Question: I have successfully created a UITableView/UITableViewCell that is able to slide up and down and adjusting the height to show options. To see what this means, I have created a video <URL>. The code is as follows:
'''
- (void)swipe:(UISwipeGestureRecognizer *)recognizer direction:(UISwipeGestureRecognizerDirection)direction
{
if (recognizer && recognizer.state == UIGestureRecognizerStateEnded)
{
// Get the table view cell where the swipe occured
CGPoint location = [recognizer locationInView:self.tableView];
NSIndexPath* indexPath = [self.tableView indexPathForRowAtPoint:location];
MyCell* cell = (MyCell *) [self.tableView cellForRowAtIndexPath:indexPath];
[self.tableView beginUpdates];
//removing the options view at the other cell before adding a new one
if (global != nil && global.row != indexPath.row){
[sideSwipeView removeFromSuperview];
sideSwipeView = nil;
}
//options already exist, we need to remove it
if (sideSwipeView != nil){
[sideSwipeView removeFromSuperview];
sideSwipeView = nil;
slide = NO;
} else {
//options do not exist and therefore we need to add it
NSArray * buttonData = [[NSArray arrayWithObjects:
[NSDictionary dictionaryWithObjectsAndKeys:@"Mark Read", @"title", @"mark.png", @"image", nil],
[NSDictionary dictionaryWithObjectsAndKeys:@"Track", @"title", @"play.png", @"image", nil],
nil] retain];
NSMutableArray * buttons = [[NSMutableArray alloc] initWithCapacity:buttonData.count];
sideSwipeView = [[UIView alloc] initWithFrame:CGRectMake(0, cell.frame.size.height-25, 320, 25)];
[sideSwipeView setAutoresizingMask:UIViewAutoresizingFlexibleTopMargin];
[sideSwipeView setBackgroundColor:[UIColor colorWithPatternImage: [UIImage imageNamed:@"dotted-pattern.png"]]];
[sideSwipeView setTag:-10];
CGFloat leftEdge = BUTTON_LEFT_MARGIN;
for (NSDictionary* buttonInfo in buttonData)
{
if (!([[buttonInfo objectForKey:@"title"] isEqualToString:@"Mark Read"] && [[[topics objectAtIndex:indexPath.row] unread] intValue] == 0))
{
UIButton* button = [UIButton buttonWithType:UIButtonTypeCustom];
button.autoresizingMask = UIViewAutoresizingFlexibleRightMargin | UIViewAutoresizingFlexibleLeftMargin | UIViewAutoresizingFlexibleBottomMargin | UIViewAutoresizingFlexibleTopMargin;
UIImage* buttonImage = [UIImage imageNamed:[buttonInfo objectForKey:@"image"]];
if ([[topics objectAtIndex:indexPath.row] tracked] && [[buttonInfo objectForKey:@"title"] isEqualToString:@"Track"]){
buttonImage = [UIImage imageNamed:@"pause.png"];
[button setSelected:YES];
} else {
[button setSelected:NO];
}
button.frame = CGRectMake(leftEdge, 0, buttonImage.size.width, buttonImage.size.height);
UIImage* grayImage = [self imageFilledWith:[UIColor colorWithWhite:0.9 alpha:1.0] using:buttonImage];
[button setImage:grayImage forState:UIControlStateNormal];
if ([[buttonInfo objectForKey:@"title"] isEqualToString:@"Mark Read"]){
[button addTarget:self action:@selector(markRead:) forControlEvents:UIControlEventTouchUpInside];
} else if ([[buttonInfo objectForKey:@"title"] isEqualToString:@"Track"]){
[button addTarget:self action:@selector(track:) forControlEvents:UIControlEventTouchUpInside];
}
[button setTag:indexPath.row];
[buttons addObject:button];
[sideSwipeView addSubview:button];
leftEdge = leftEdge + buttonImage.size.width + BUTTON_SPACING;
}
}
[cell.contentView addSubview:sideSwipeView];
[sideSwipeView release];
global = indexPath;
slide = YES;
}
[self.tableView endUpdates];
[self.tableView deselectRowAtIndexPath:indexPath animated:YES];
}
}
'''
However, I am not confident that the code is memory correct (i.e: ther's no memory leak and I am not misusing anything). I am mostly not confident in the alloc, dealloc, and setting it up to nil. I think the others are fine. Can someone give me any pointers?
Profiler result:

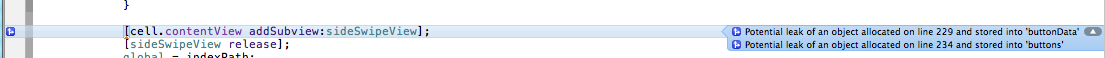
Answer: The rule of thumb when dealing with memory management in Objective-C is that you should explicitly release objects that you are: (1) allocating (alloc), (2) cloning (copy), or newing up (new, which is a combination of alloc/init).
With that knowledge, go over your code, look for places where you're doing the above, and make sure you're releasing them once you're done with them. One example of an object that you're not releasing is 'buttons'.
You should also read up on how objects are retained. For example, when you remove a view from a superview, if it is not retained anywhere else, it'll be released. You don't need to explicitly set the value to nil.